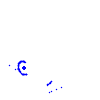
Particle: proton